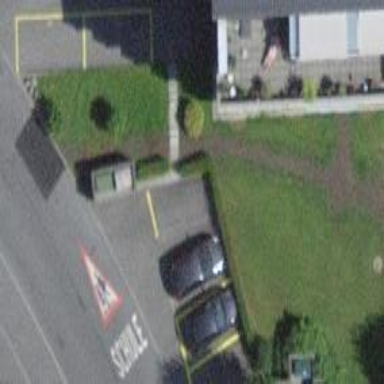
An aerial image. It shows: Street-side parking area.